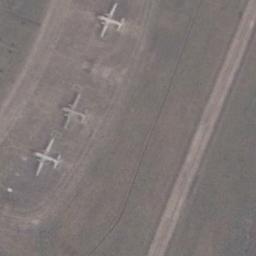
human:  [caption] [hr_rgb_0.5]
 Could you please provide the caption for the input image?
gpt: Three planes parked on dark ground .

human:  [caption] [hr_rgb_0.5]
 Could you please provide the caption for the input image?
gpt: Three planes parked in a line on the airport and the lawn beside .

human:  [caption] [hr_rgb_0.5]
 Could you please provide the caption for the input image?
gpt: Three airplanes are parked on the runway by the buildings .

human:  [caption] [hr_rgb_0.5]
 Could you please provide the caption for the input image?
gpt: There are many planes of different sizes in a clearing, With a runway next to the plane .

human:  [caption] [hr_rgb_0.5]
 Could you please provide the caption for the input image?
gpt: There are three planes in the parking lot .